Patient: sex F, age 65
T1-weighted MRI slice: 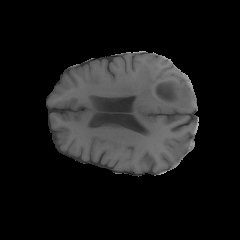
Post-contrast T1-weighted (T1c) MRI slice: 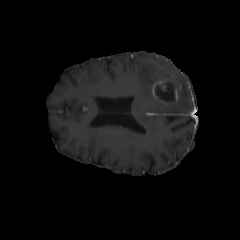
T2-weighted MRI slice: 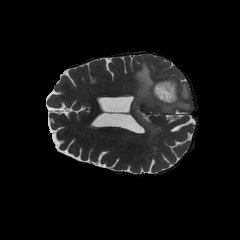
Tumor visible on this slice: yes
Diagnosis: Glioblastoma, IDH-wildtype
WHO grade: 4